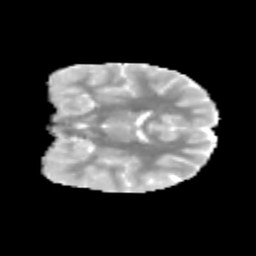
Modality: MD
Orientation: coronal
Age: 9
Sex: female
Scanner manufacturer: siemens
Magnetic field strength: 3 T
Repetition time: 3.8 s
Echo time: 0.07 s